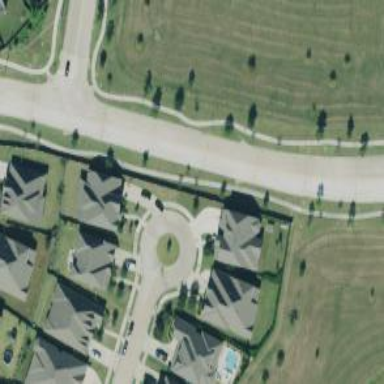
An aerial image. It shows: Turning loop on the road.